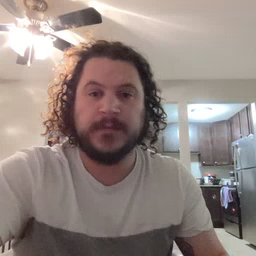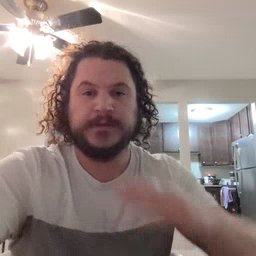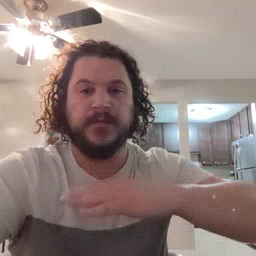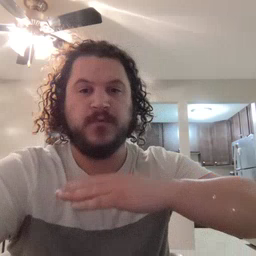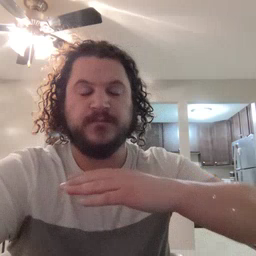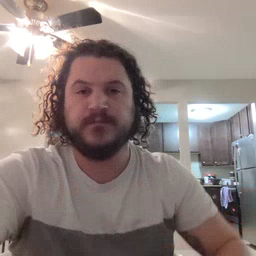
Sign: table